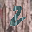
Label: 2